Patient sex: F
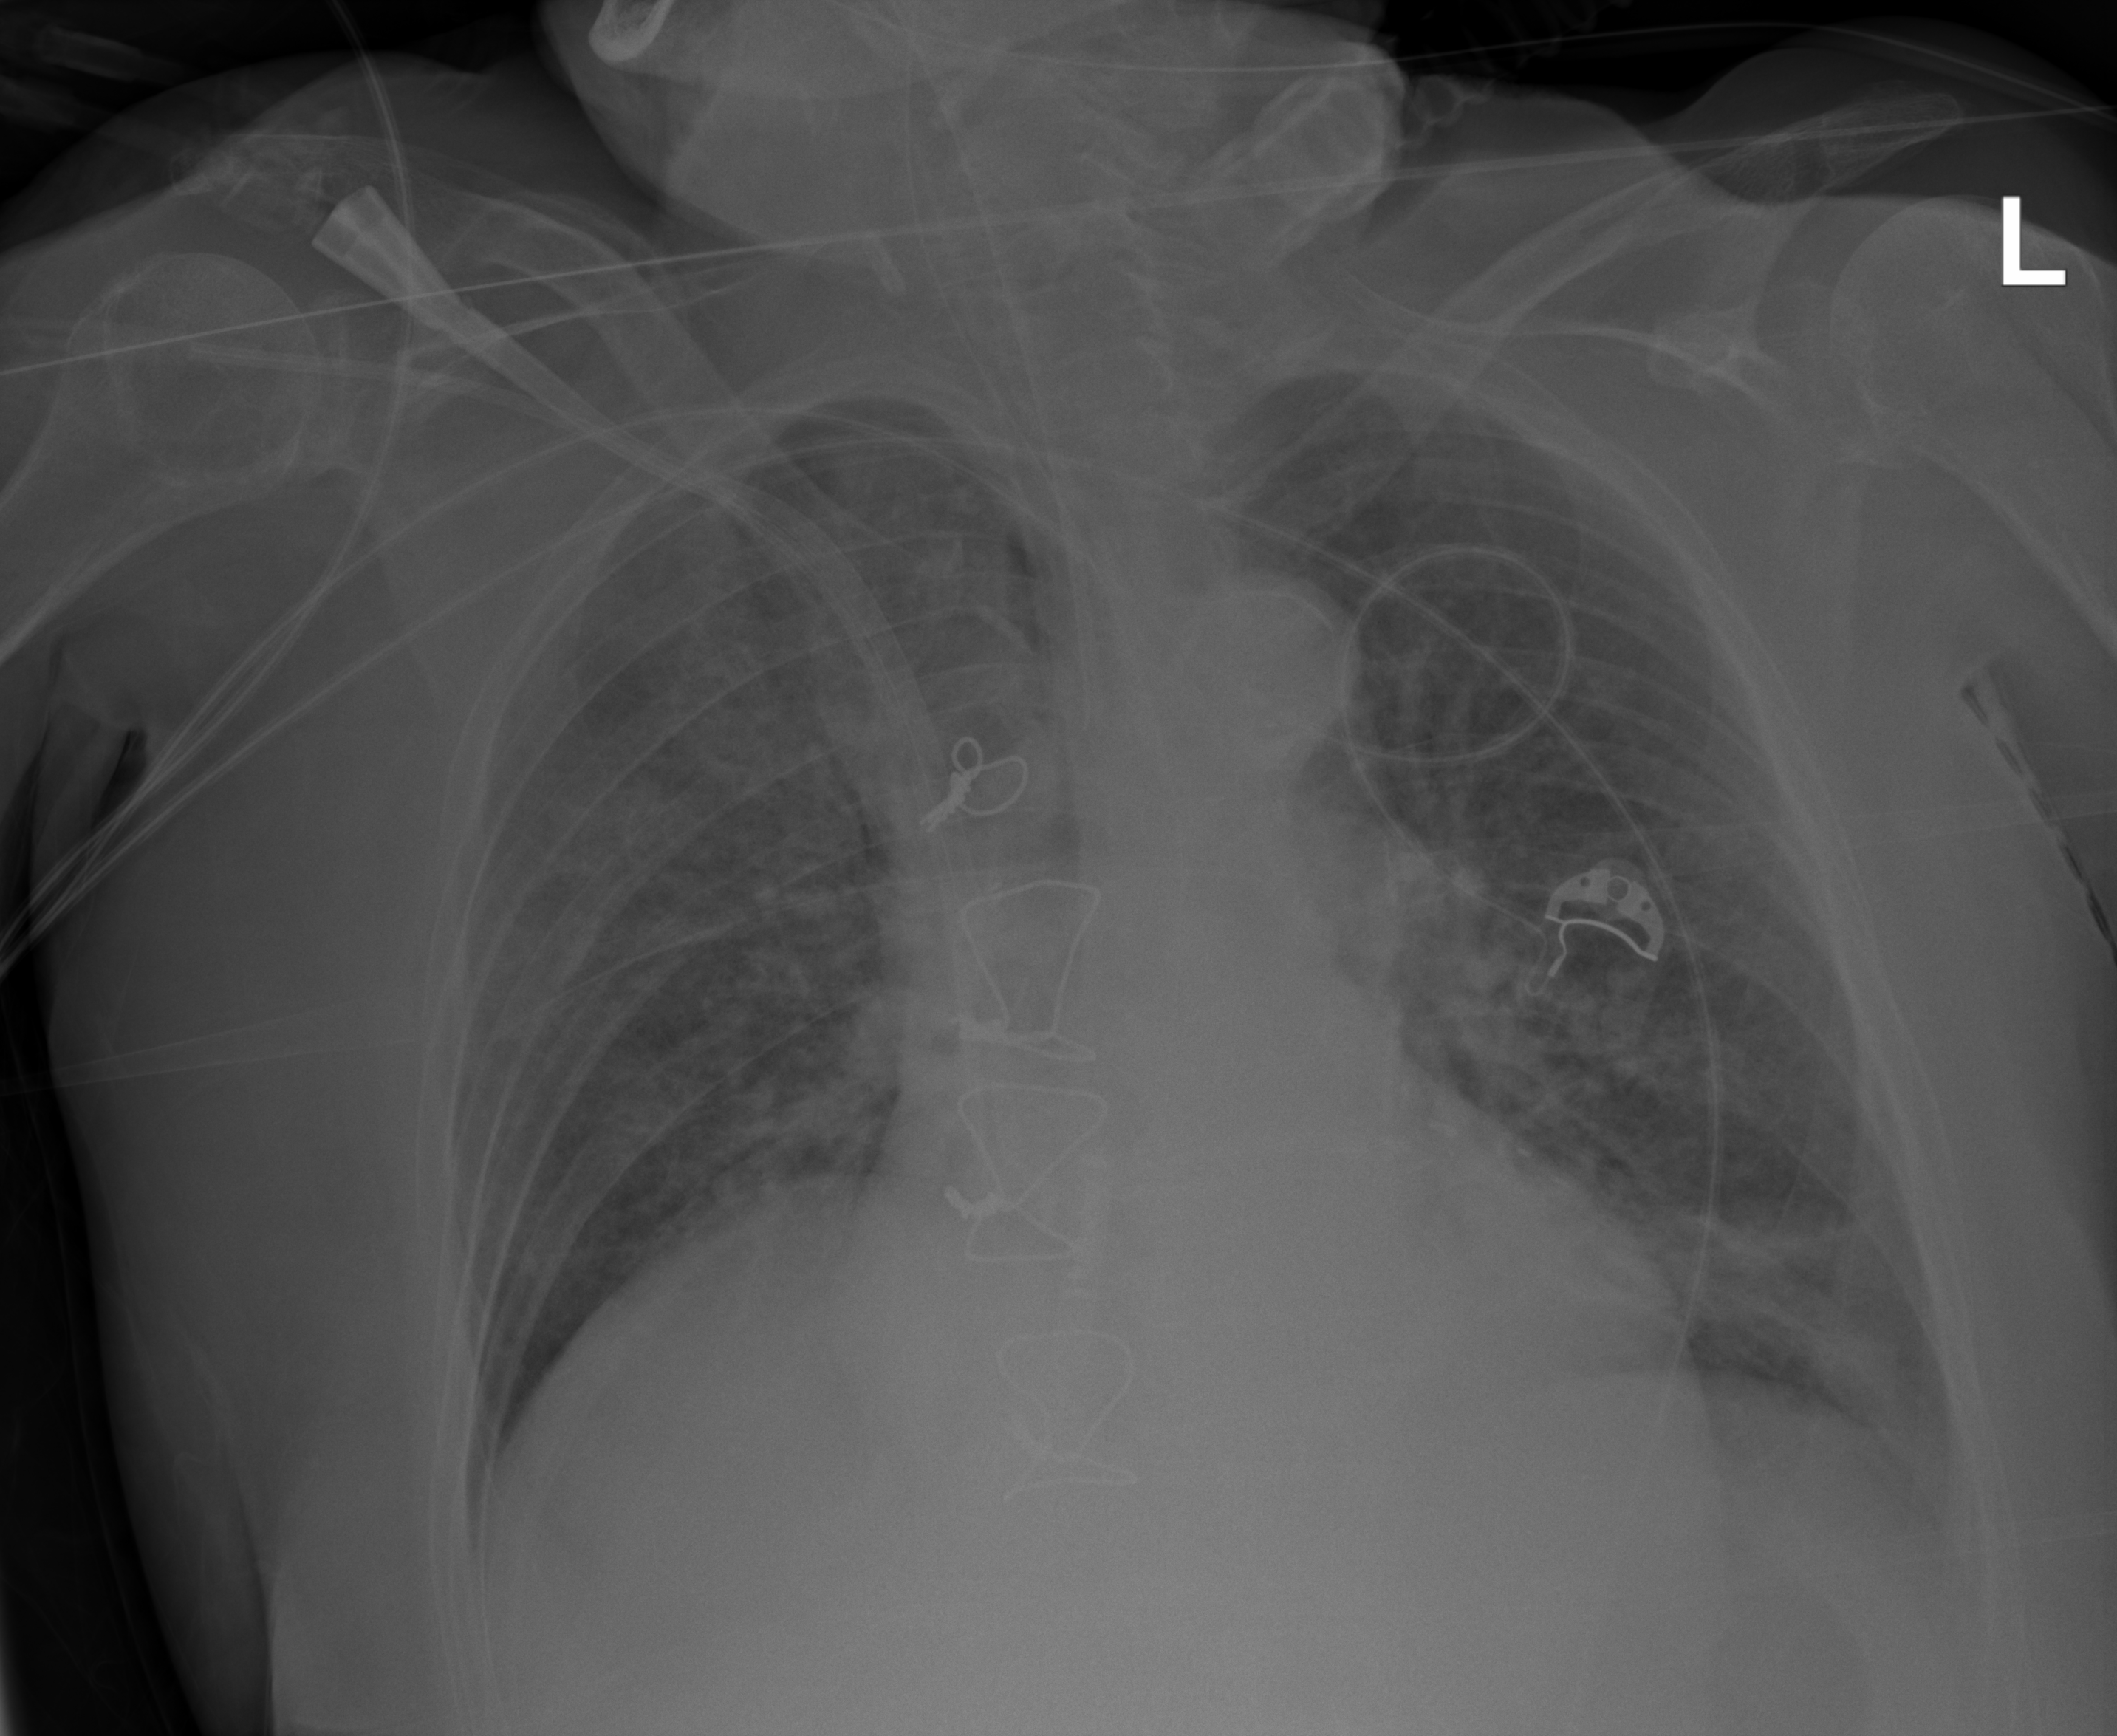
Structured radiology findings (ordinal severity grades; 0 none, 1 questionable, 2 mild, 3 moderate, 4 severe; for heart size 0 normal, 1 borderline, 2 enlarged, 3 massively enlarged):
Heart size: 1
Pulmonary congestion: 2
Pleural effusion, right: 0
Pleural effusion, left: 2
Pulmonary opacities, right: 3
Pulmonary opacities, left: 2
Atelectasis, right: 2
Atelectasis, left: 2